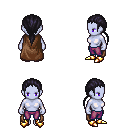
a pixel art fantasy rpg character, female body template, dark elf, purple skin, brown cape, magenta pants, raven ponytail hairstyle, gold boots, four views (front, back, left, right), 2x2 character sprite sheet, small pixel art, hard edges, no anti-aliasing